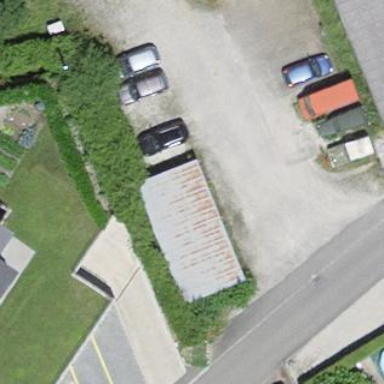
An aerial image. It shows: Garage.